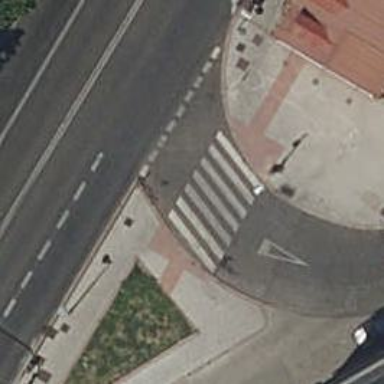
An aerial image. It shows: Footway crossing with marked asphalt surface.